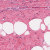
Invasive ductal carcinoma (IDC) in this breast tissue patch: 0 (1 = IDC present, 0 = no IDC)